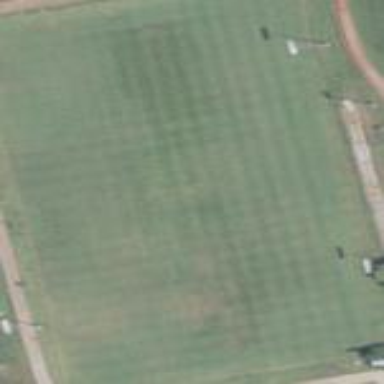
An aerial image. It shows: Soccer pitch for leisureland activities.